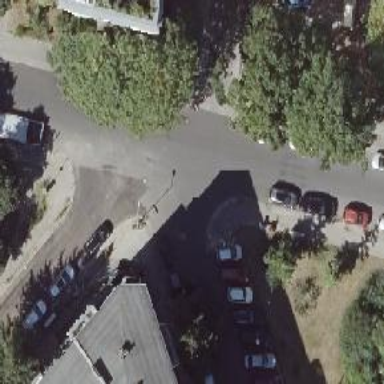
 with parking lanes on the left and cars half on the kerb on the right side."